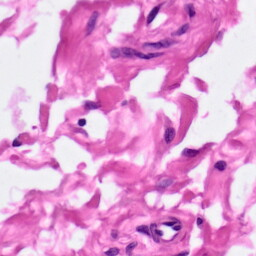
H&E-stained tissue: Pancreatic